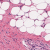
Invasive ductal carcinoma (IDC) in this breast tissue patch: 0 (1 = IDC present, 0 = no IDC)